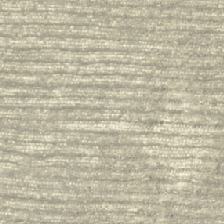
Land cover: harvested_forest